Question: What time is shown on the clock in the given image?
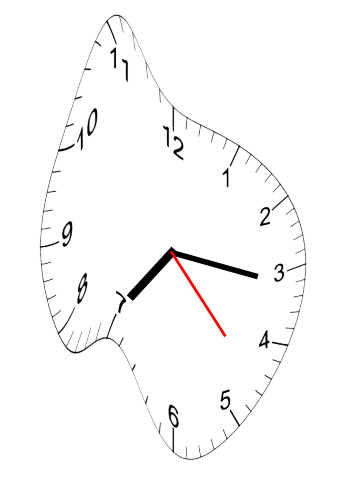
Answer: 07:16:23